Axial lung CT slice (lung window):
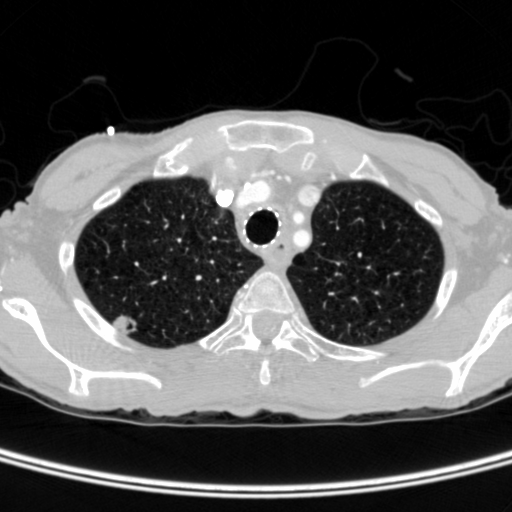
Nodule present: yes
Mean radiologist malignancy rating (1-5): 4.667